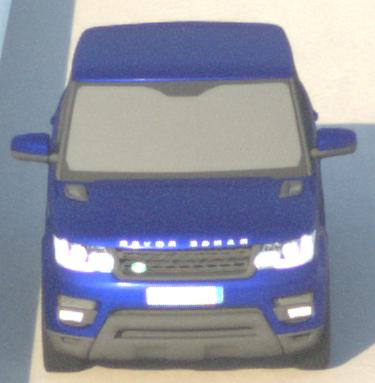
Make: Land Rover
Model: Range Rover Sport 5.0 V8 SC
Detailed model: Range Rover Sport (II)
Model produced from: 2013/09
Model produced until: 2015/07
Doors: 5
Color: blue
Road condition: dry road
Daytime: sunrise or sunset
Contrast: medium contrast